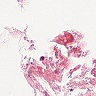
Metastatic tissue present: no